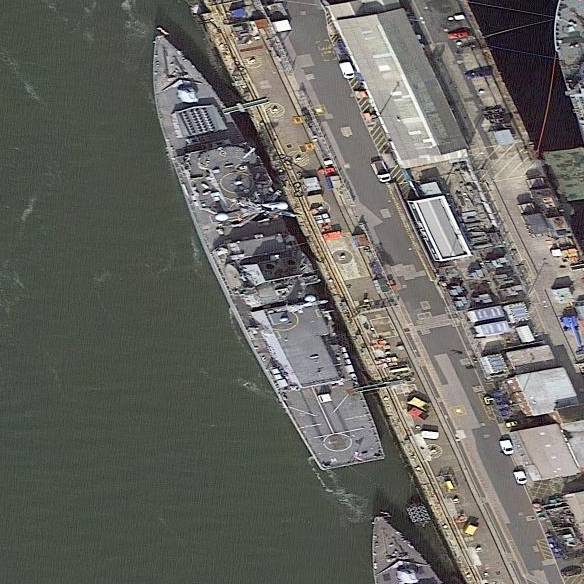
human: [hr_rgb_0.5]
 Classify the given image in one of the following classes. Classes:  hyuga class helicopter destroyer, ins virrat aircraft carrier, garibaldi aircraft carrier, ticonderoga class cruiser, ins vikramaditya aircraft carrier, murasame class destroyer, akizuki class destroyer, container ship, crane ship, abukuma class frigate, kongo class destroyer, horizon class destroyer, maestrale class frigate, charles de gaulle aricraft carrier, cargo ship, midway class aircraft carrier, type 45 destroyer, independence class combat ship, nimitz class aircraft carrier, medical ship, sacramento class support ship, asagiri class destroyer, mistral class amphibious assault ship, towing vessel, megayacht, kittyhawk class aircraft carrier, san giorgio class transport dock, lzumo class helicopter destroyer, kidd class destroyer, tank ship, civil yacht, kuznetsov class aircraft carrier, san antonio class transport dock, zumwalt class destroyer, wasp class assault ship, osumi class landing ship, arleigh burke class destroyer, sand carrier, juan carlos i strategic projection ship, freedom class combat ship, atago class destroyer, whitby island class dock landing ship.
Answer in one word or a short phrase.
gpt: Type 45 destroyer